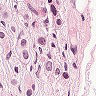
Metastatic tissue present: yes